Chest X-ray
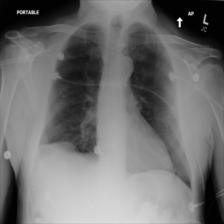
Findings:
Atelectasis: negative
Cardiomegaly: negative
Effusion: negative
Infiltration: negative
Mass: negative
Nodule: negative
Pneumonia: negative
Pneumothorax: negative
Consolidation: negative
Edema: negative
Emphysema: negative
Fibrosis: negative
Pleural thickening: negative
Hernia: negative